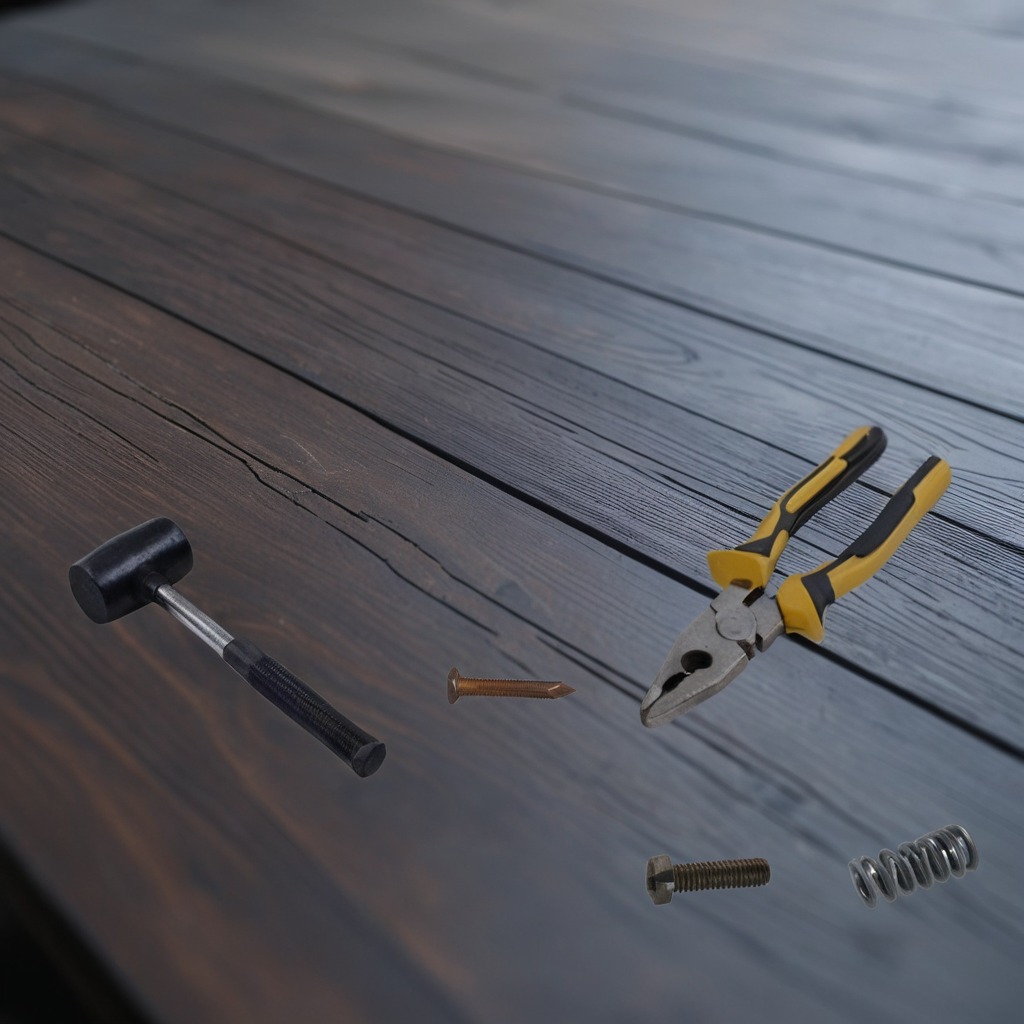
A hammer, an iron nail, a metal machine screw, a coiled metal spring, and a pair of pliers are lying on a table.